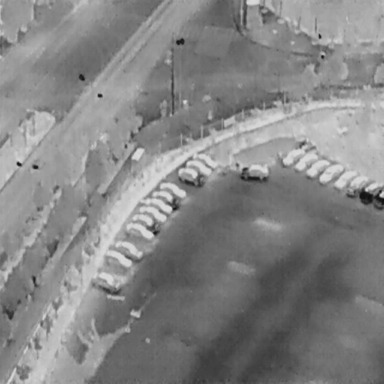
There are 21 Cars in the infrared image.